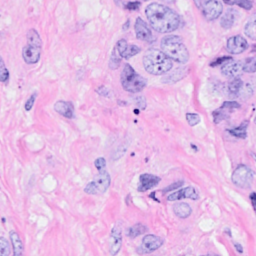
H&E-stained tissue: Breast